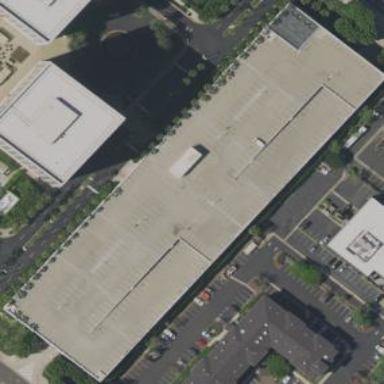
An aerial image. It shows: Multi-storey parking building with asphalt surface.